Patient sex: F
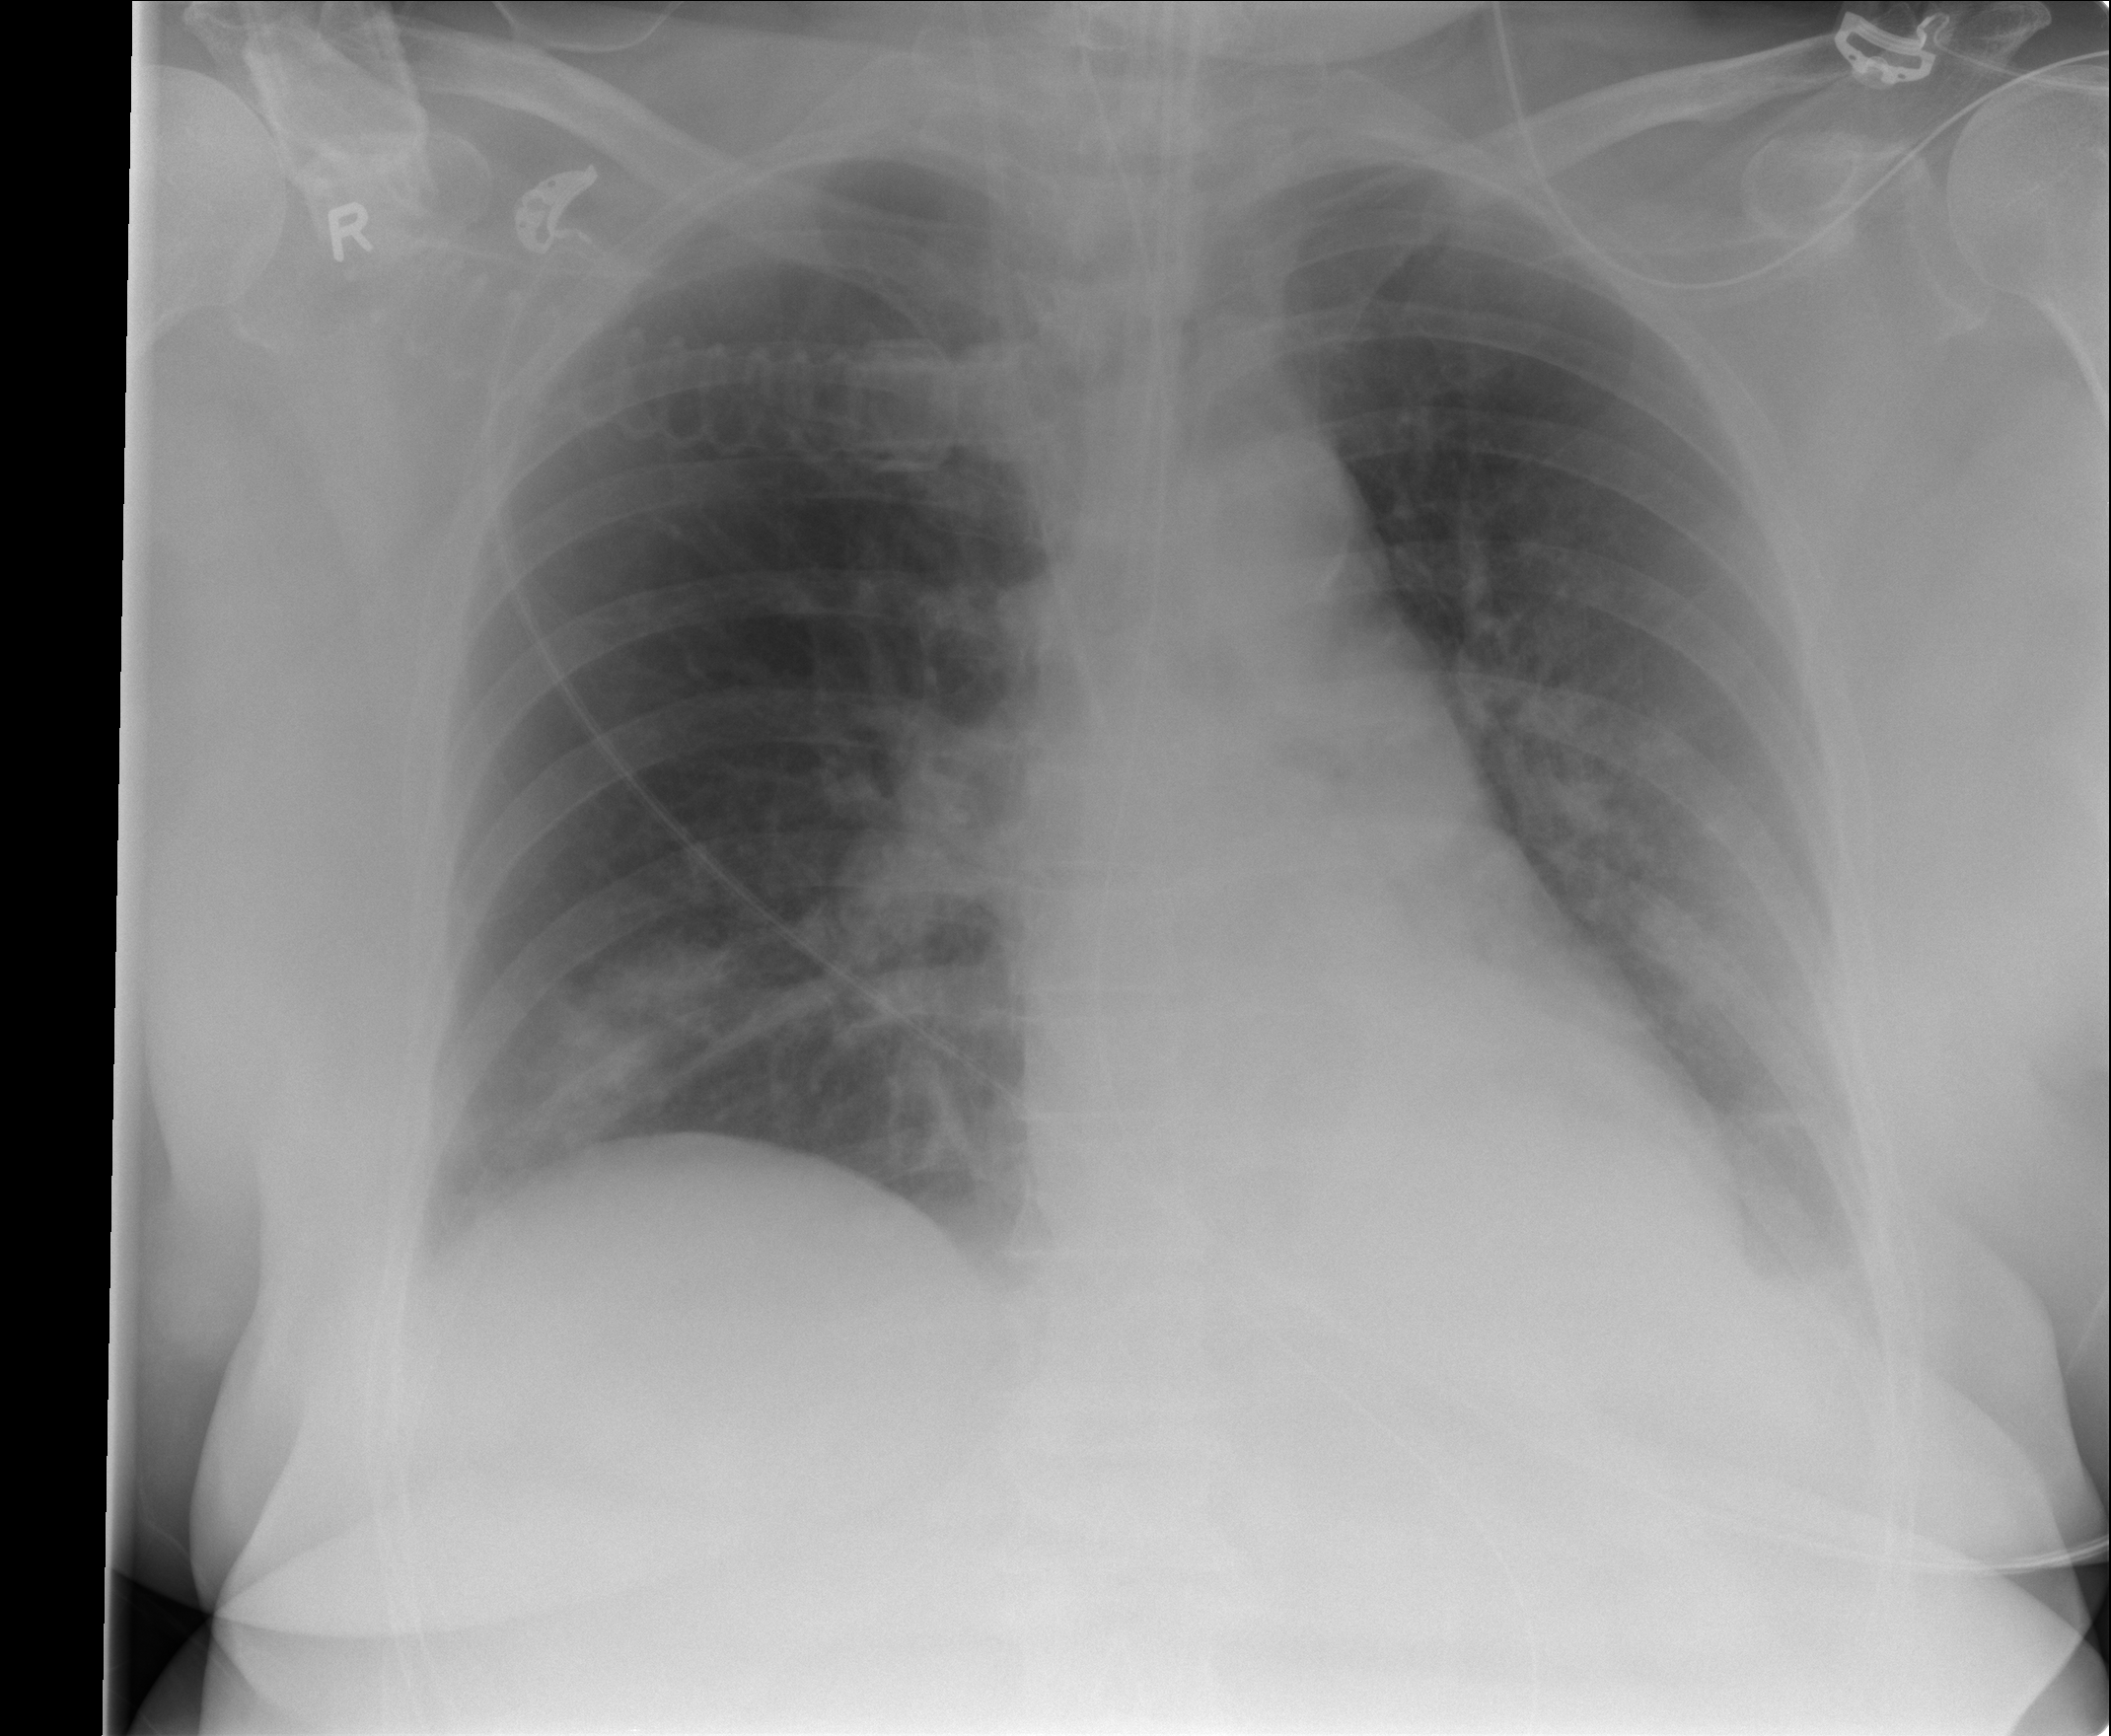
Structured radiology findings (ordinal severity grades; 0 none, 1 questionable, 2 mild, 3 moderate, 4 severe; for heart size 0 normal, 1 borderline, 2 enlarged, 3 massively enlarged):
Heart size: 0
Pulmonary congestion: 0
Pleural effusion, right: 0
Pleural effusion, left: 2
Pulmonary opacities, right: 2
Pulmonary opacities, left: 2
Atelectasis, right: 2
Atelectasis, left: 2